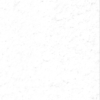
Label: not_dusty